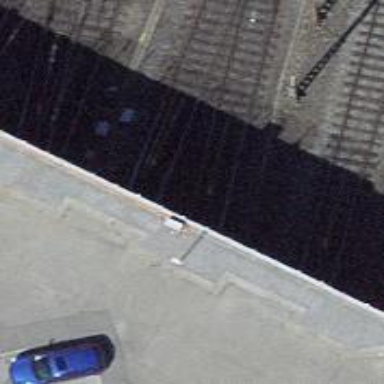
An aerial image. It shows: Siding railway line with electrified contact line for the trains.